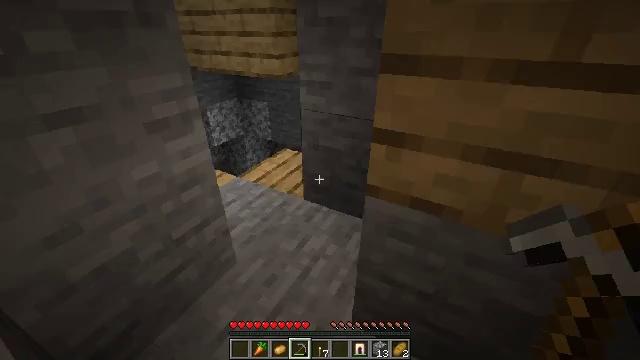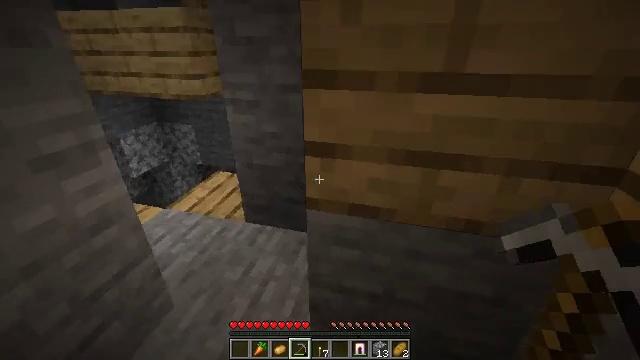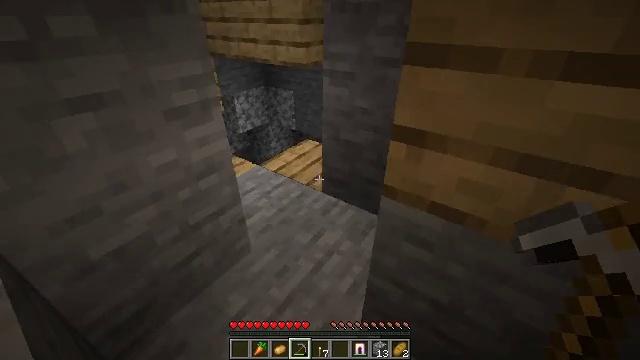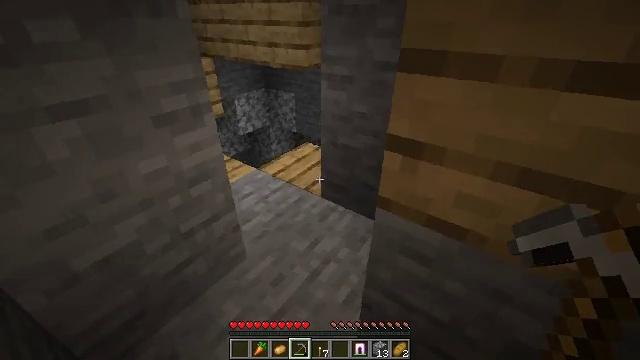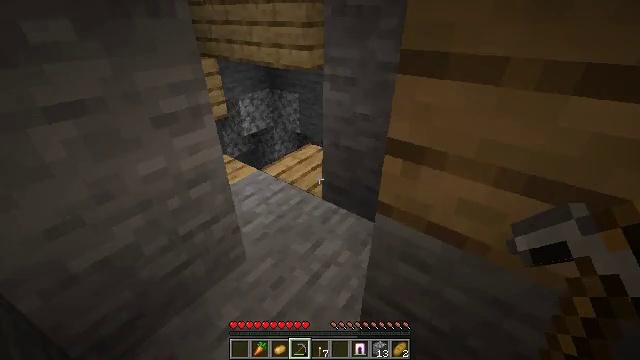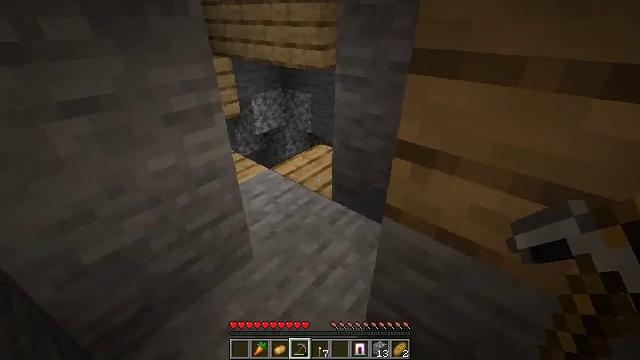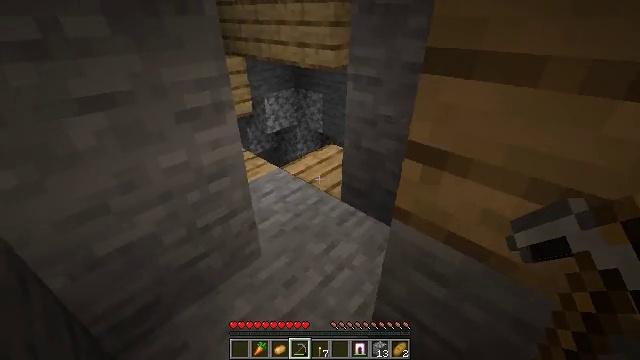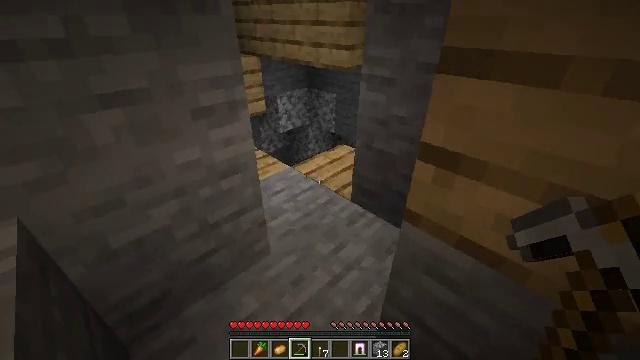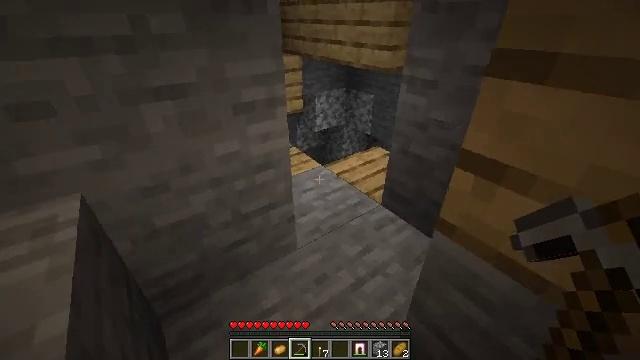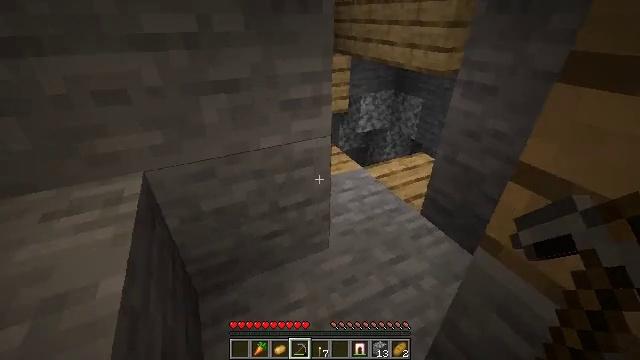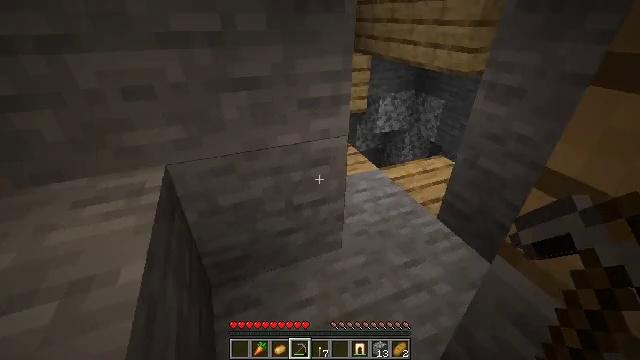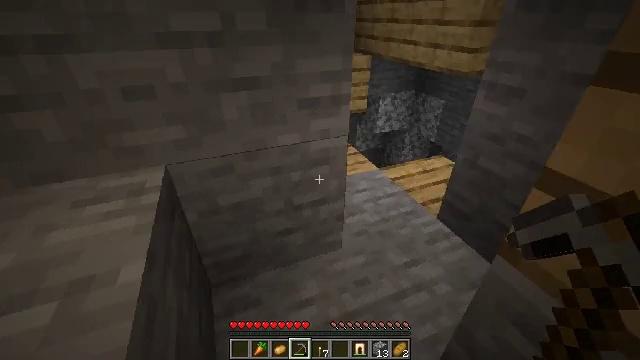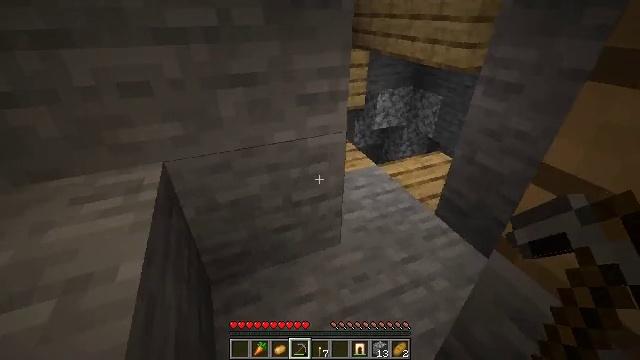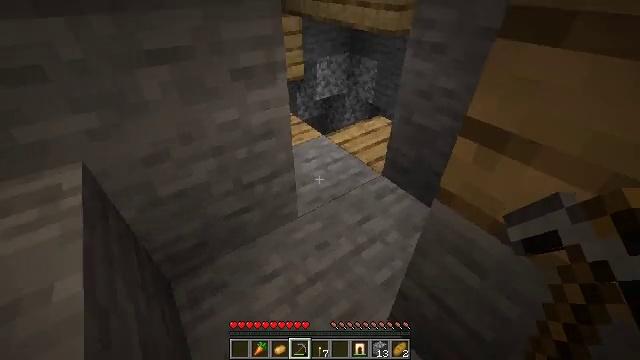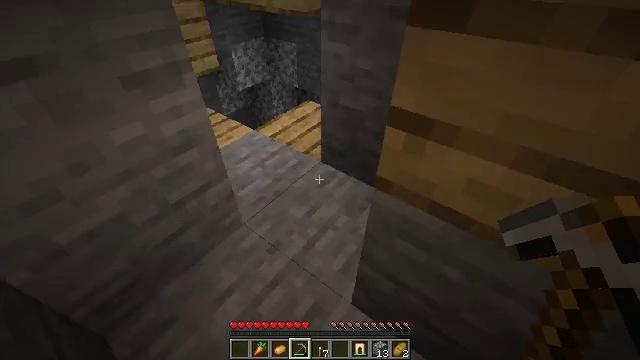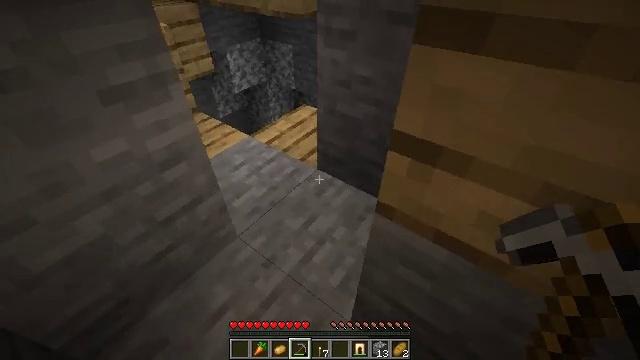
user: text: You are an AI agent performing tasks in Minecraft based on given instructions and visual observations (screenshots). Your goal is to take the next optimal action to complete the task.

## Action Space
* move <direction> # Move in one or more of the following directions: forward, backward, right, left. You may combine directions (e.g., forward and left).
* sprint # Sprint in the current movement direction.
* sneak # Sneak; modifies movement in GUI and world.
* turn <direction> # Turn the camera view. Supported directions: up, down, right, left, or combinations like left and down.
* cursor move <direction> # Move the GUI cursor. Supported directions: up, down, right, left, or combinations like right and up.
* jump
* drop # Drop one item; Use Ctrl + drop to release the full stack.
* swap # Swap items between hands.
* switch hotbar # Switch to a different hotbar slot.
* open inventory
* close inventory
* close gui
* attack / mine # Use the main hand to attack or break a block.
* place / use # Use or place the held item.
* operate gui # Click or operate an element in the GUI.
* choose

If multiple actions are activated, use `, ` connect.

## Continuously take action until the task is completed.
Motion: motion action
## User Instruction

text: Attack the oak planks to recycle it.
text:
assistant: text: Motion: no_op
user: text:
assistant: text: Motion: move forward, turn left and down
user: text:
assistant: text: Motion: no_op
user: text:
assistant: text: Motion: turn left
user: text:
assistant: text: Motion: turn left
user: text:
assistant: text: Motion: turn left
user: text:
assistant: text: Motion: turn left
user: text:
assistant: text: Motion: turn left
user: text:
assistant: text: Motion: turn left
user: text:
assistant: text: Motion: turn left
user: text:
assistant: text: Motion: no_op
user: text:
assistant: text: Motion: no_op
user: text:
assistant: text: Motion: turn right and down
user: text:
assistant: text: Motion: move forward, turn right and down
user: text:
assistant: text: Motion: move forward
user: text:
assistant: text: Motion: move forward
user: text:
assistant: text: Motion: move forward, turn left
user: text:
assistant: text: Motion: move forward, turn left
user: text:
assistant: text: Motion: move forward, turn left
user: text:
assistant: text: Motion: move forward, turn left
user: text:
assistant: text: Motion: move forward, turn left
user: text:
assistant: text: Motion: move forward
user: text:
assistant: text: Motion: move forward
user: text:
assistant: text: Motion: move forward
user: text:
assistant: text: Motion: no_op
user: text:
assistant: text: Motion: turn left
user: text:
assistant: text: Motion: move forward, turn left
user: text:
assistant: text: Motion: move forward, turn left and up
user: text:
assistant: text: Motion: move forward, turn left and up
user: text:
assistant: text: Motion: move forward, turn left and up